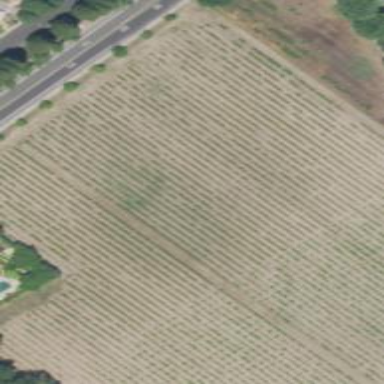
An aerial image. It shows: Vineyard with grape crops.